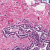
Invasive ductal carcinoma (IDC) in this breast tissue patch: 0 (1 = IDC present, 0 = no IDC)